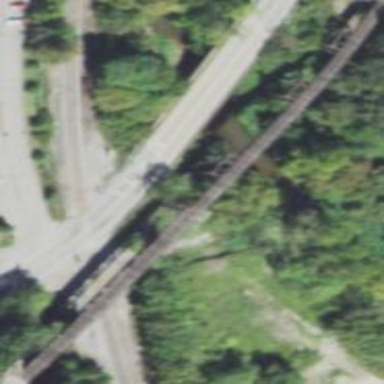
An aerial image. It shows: Man-made bridge.